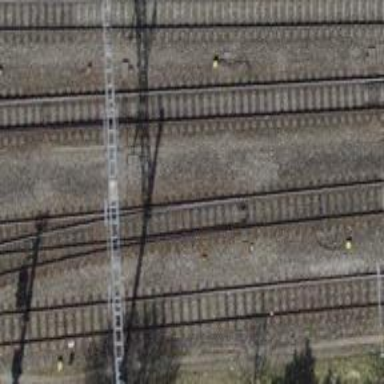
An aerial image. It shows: Railway switch.